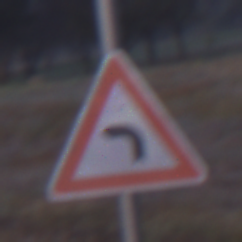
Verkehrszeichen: KurveLinks
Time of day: SunriseSunset
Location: Outdoor (Nature)
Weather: Clear
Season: NotSpecified
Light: Natural